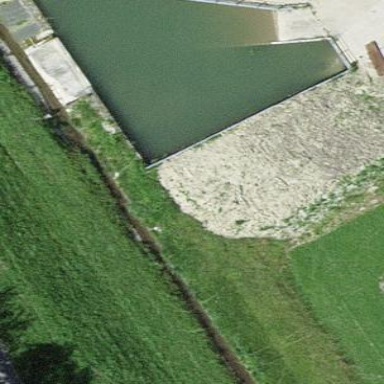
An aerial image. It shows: Pond surrounded by natural water.